Question: This code is ran each time it generates a graph, in addition it set the id of the tag for the graph using this. I have a case were I need a logarithmic graph.
At first I thought it could be converted to a string, but this only returns [Object SVGSVGElement

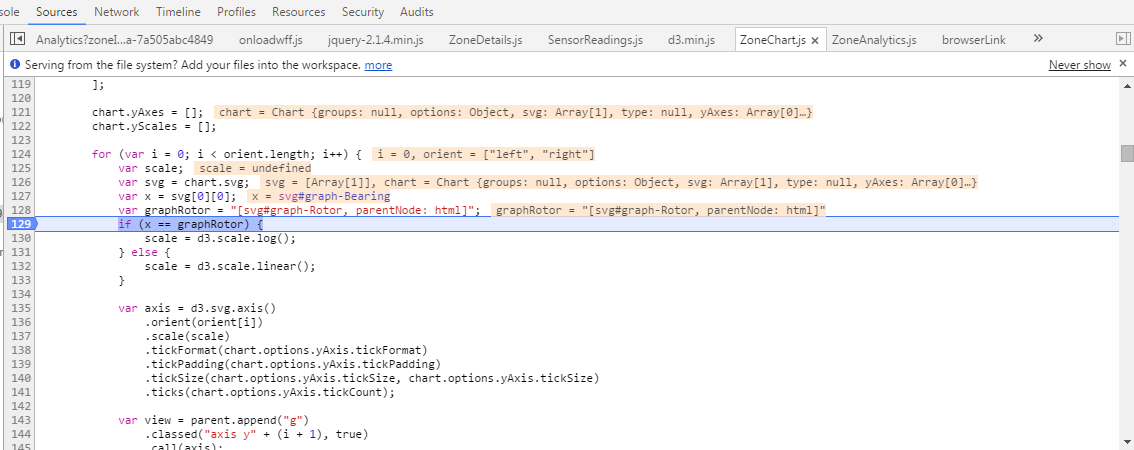
Answer: You can use <URL> to convert a DOM object to a string
'''
var s = new XMLSerializer();
var str = s.serializeToString(element);
'''